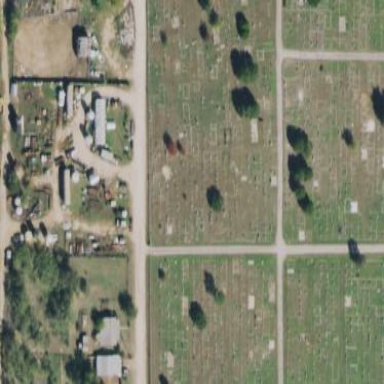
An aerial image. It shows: Cemetery.